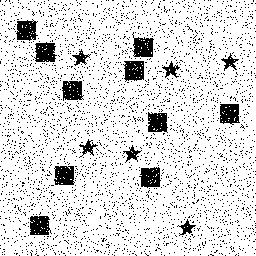
Squares: 10
Triangles: 0
Stars: 6
Total shapes: 16